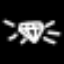
Label: diamond